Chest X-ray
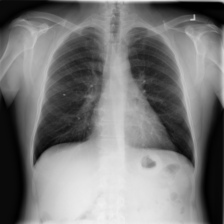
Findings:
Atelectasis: negative
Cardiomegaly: negative
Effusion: negative
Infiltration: negative
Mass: negative
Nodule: negative
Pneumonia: negative
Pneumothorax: negative
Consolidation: negative
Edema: negative
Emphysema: negative
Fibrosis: negative
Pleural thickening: negative
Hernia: negative